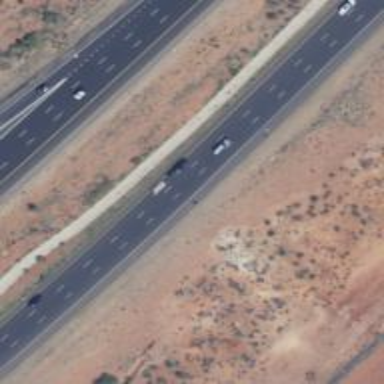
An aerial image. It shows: Asphalt motorway.